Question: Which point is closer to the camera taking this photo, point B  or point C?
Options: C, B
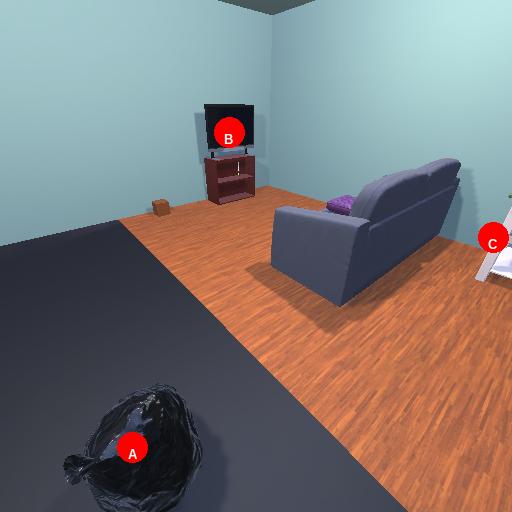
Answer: C